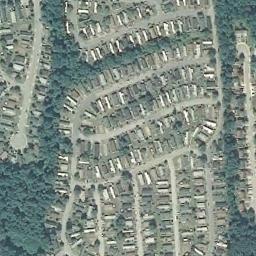
Label: residential